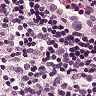
Metastatic tissue present: no